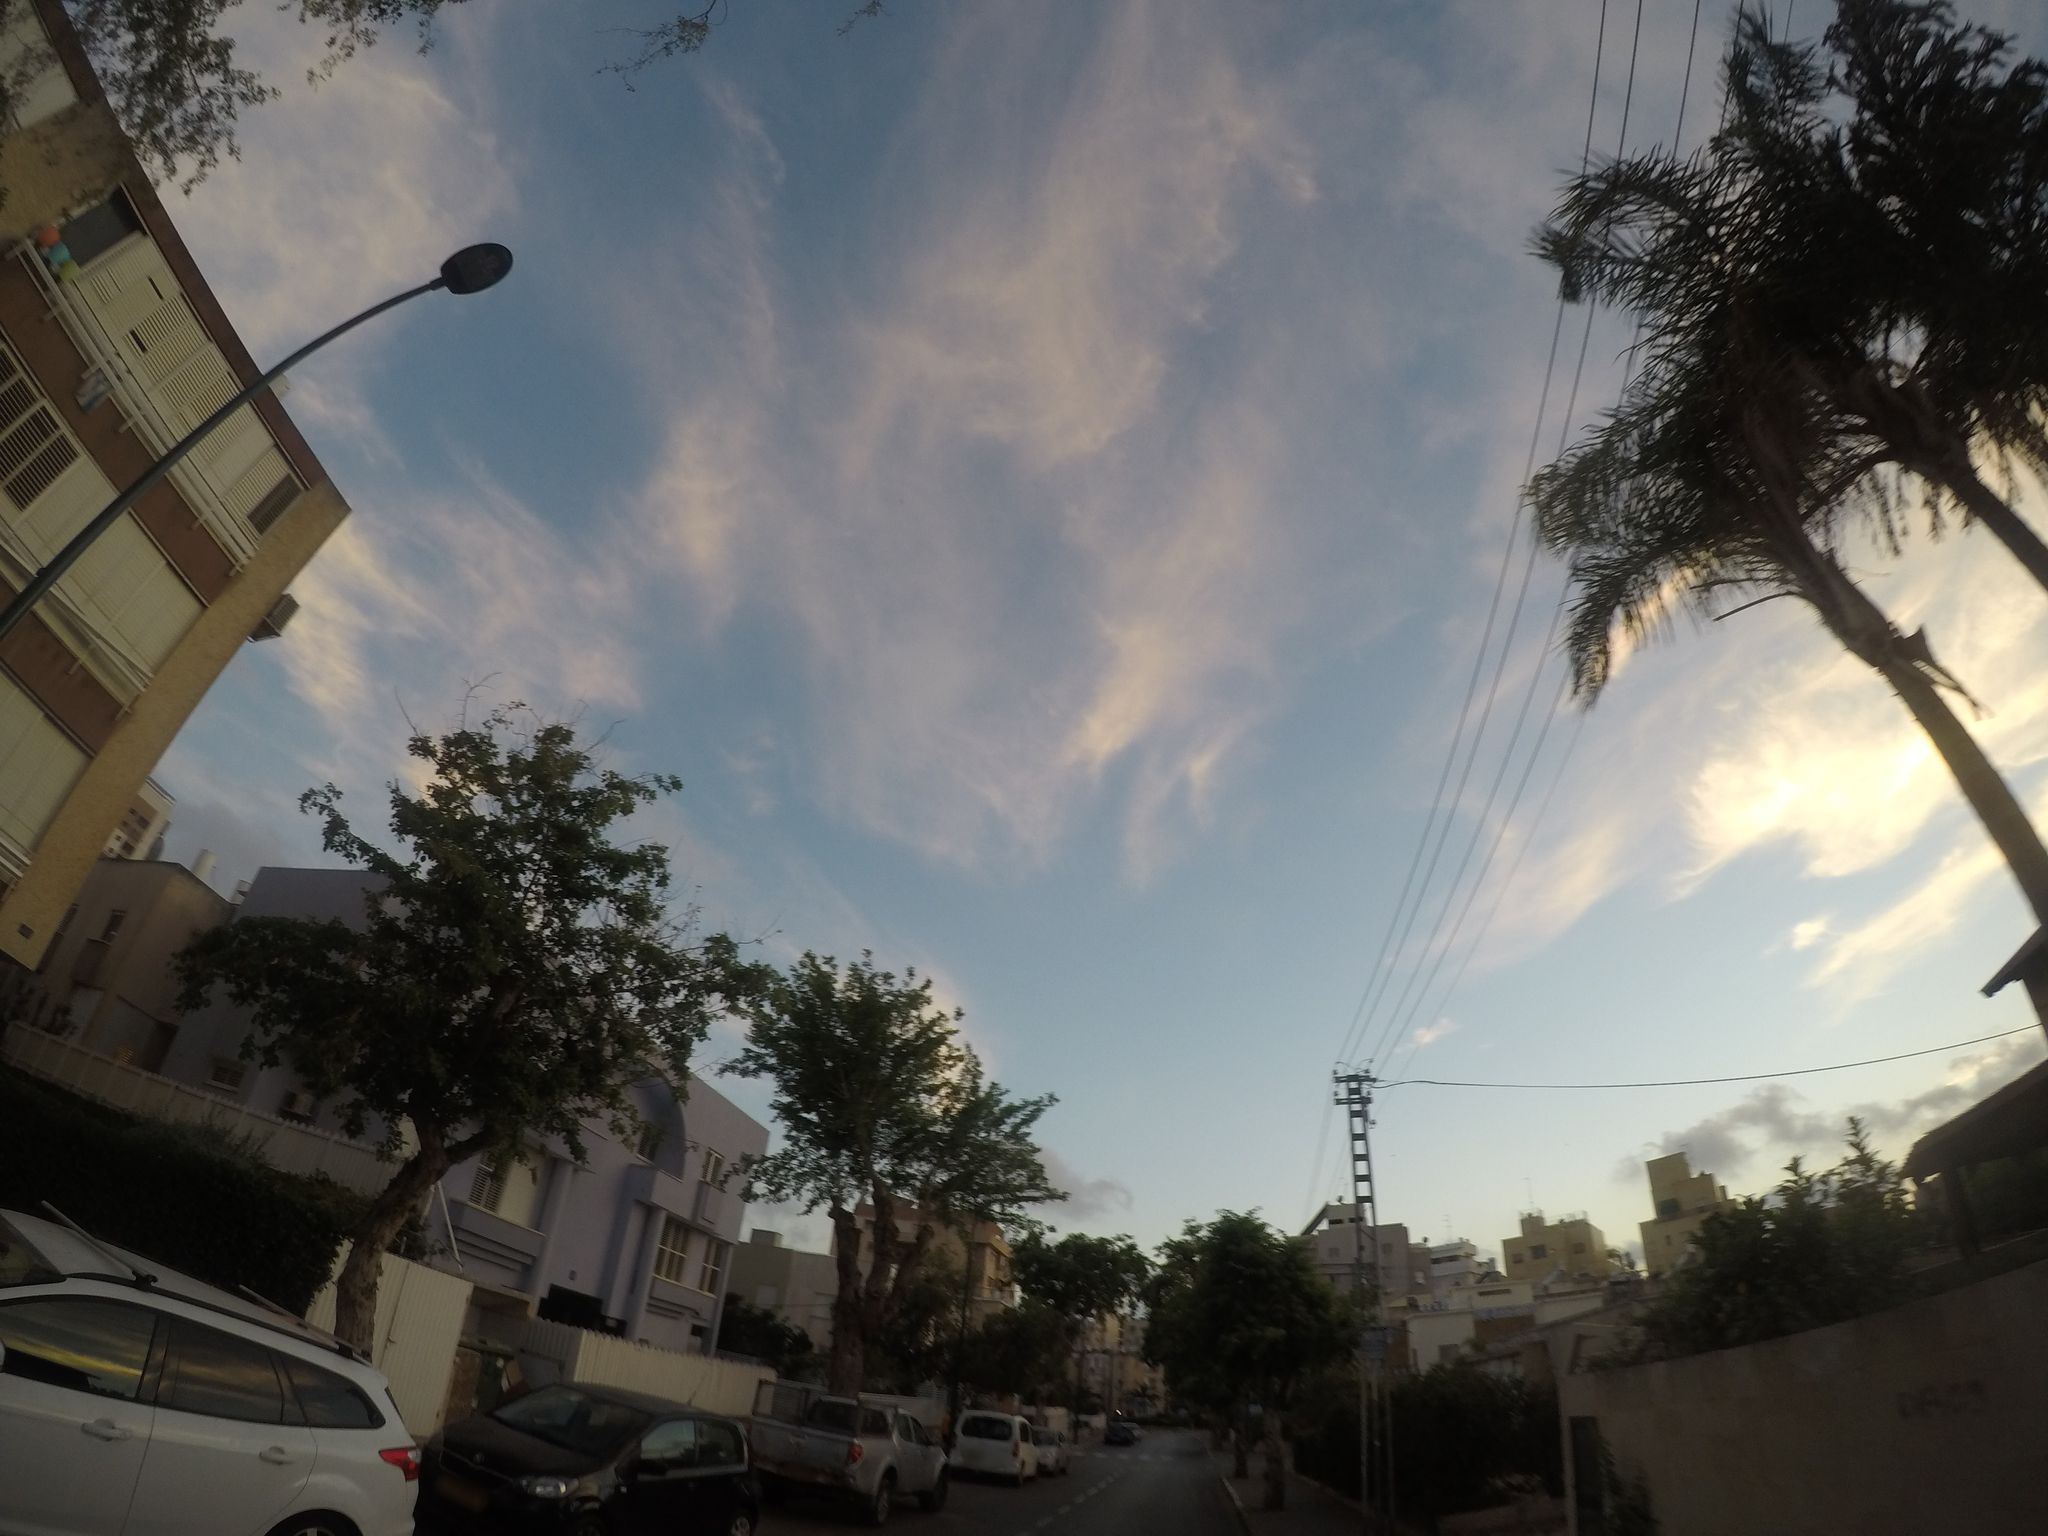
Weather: clear
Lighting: dusk/dawn
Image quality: good
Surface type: driving surface
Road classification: tertiary
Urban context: urban centre
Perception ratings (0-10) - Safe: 3.48, Lively: 8.15, Beautiful: 5.06, Boring: 2.47, Depressing: 5.03, Wealthy: 5.24